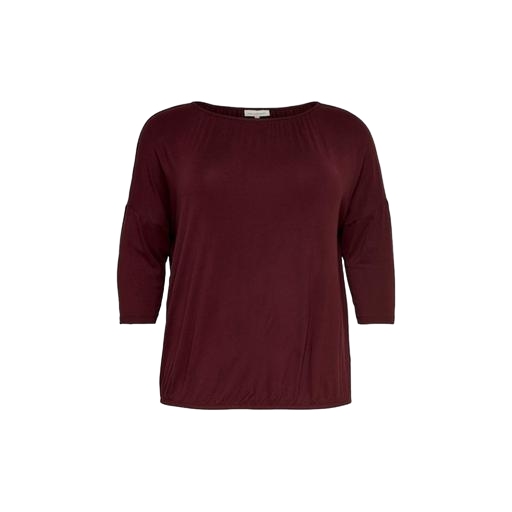
red plus size printed t-shirt only macy, batwing t-shirt, maroon t shirt, white background